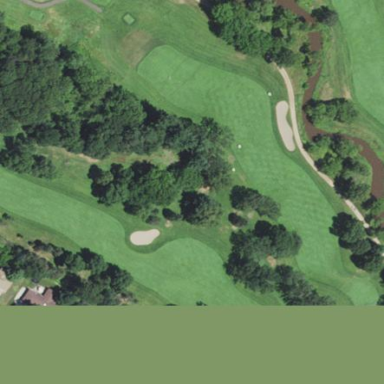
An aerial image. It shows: Area of rough grass used for golf.